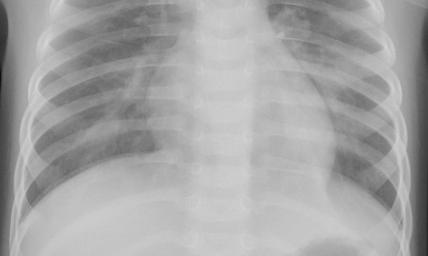
Diagnosis: PNEUMONIA